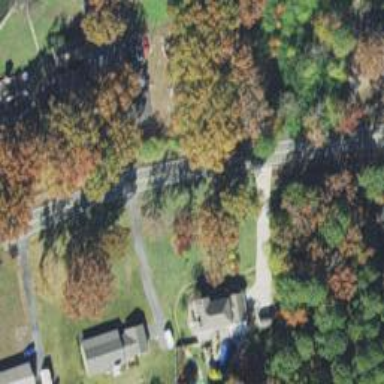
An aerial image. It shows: Driveway leading to service road.